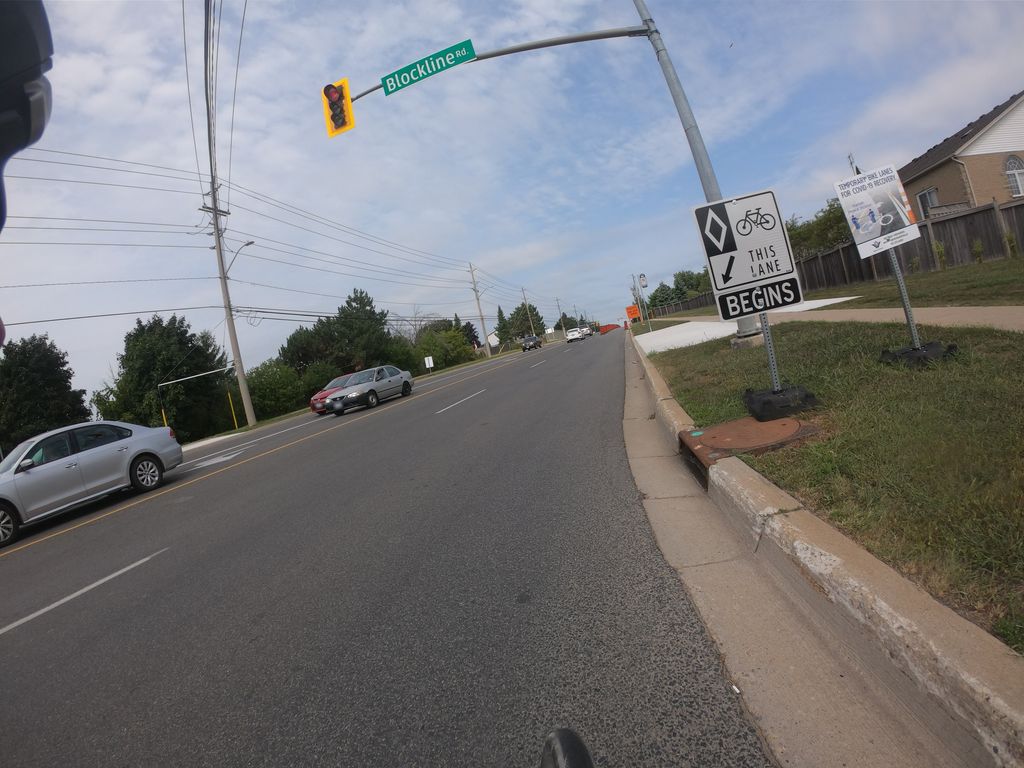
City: kitchener-waterloo